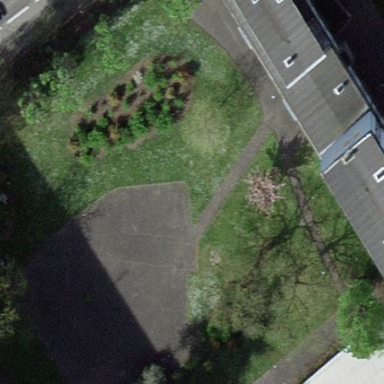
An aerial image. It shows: Park.